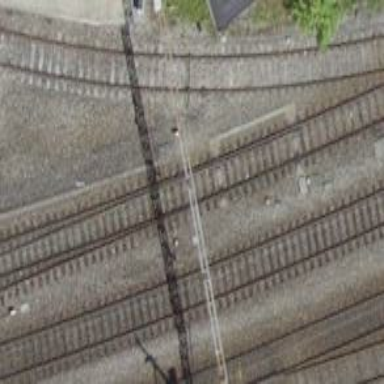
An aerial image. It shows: Railway siding with one electrified track and contact line for powering the train.